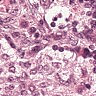
Metastatic tissue present: no